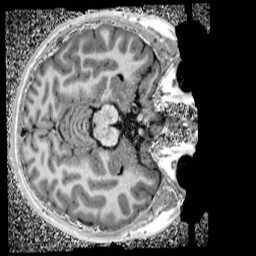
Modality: UNIT1_denoised
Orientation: axial
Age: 12
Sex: male
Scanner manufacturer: siemens
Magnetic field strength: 3 T
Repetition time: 4 s
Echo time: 0.00299 s